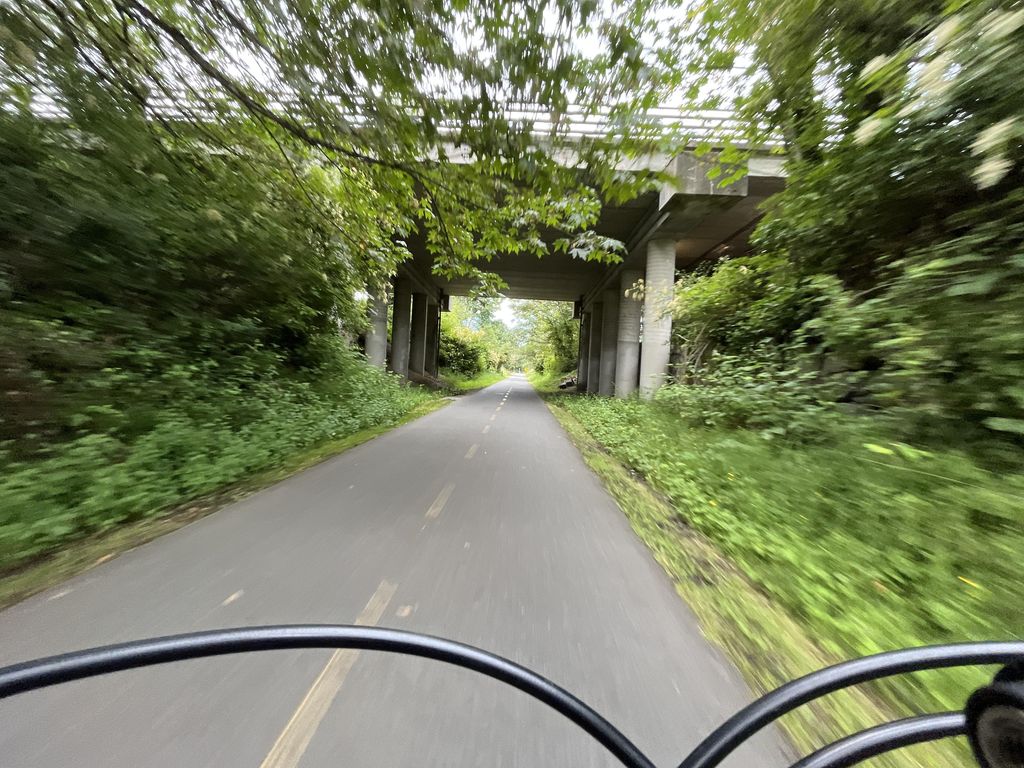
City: victoria